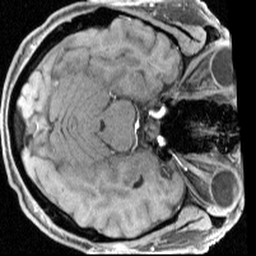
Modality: angio
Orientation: axial
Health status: ill
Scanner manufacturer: siemens
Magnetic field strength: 1.5 T
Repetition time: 0.039 s
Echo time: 0.00502 s